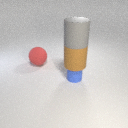
large gray rubber cylinder above small blue rubber cylinder